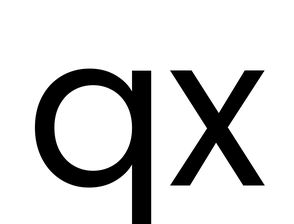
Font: Poppins-Regular